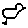
Label: bird